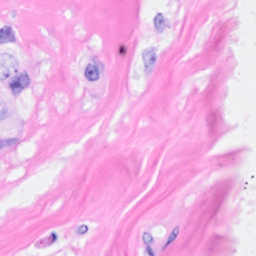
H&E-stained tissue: Breast